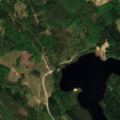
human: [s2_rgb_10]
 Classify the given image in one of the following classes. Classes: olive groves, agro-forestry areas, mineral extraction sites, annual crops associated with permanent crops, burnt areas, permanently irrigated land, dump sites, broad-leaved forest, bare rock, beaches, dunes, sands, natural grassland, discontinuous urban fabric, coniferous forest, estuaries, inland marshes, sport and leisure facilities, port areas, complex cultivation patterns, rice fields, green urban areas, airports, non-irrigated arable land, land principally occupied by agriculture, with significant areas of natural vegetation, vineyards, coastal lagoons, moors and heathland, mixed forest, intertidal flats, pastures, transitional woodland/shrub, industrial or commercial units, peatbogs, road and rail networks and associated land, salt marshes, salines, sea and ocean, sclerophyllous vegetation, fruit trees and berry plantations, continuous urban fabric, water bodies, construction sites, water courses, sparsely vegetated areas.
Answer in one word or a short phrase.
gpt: coniferous forest, mixed forest, transitional woodland/shrub, water bodies